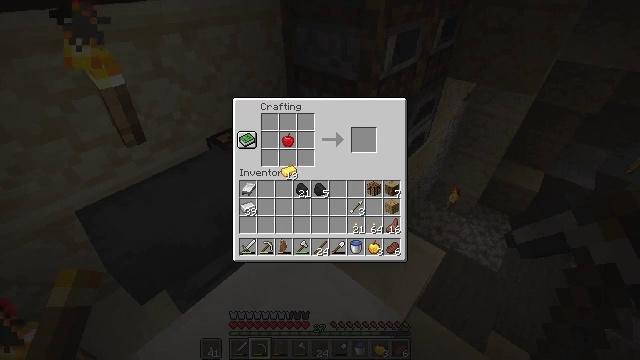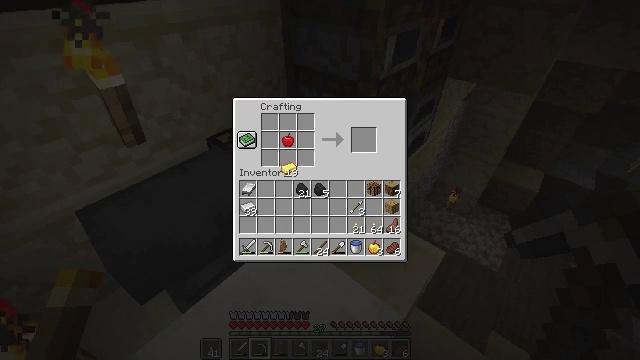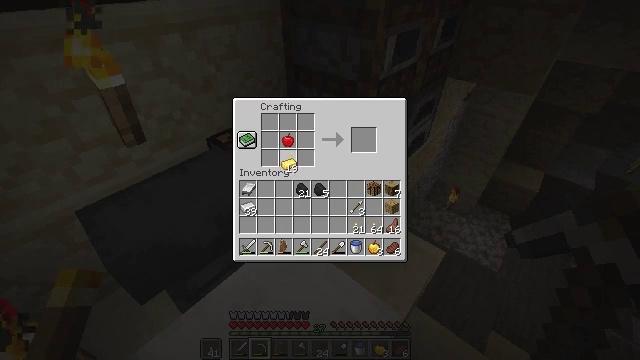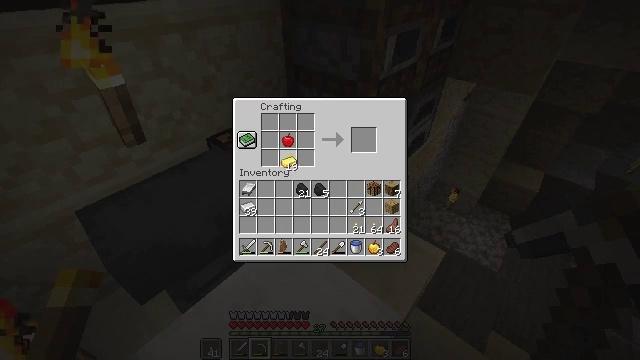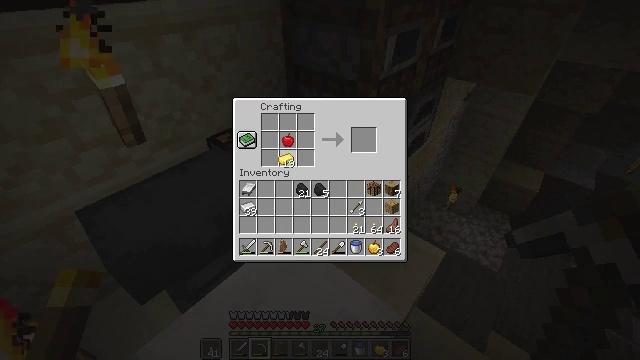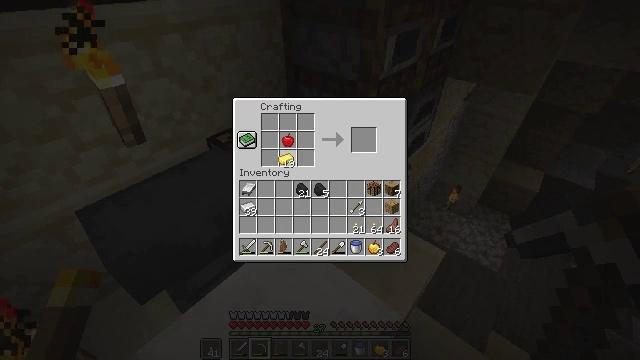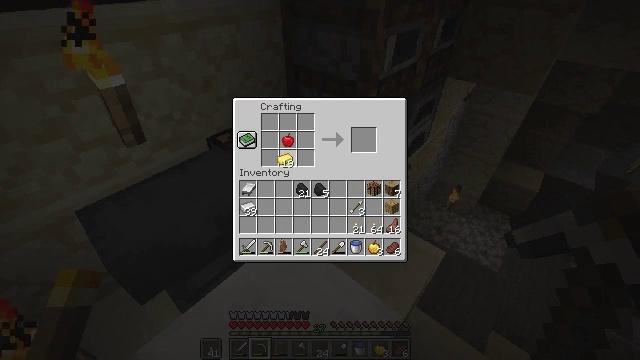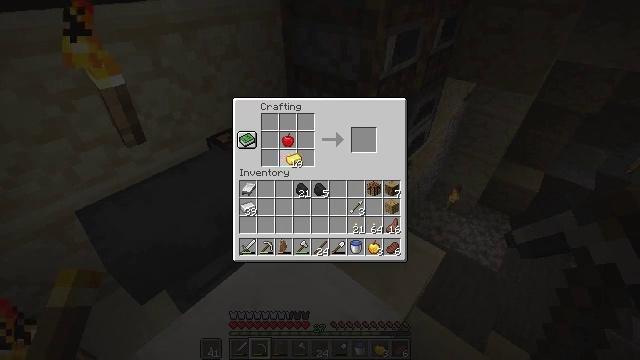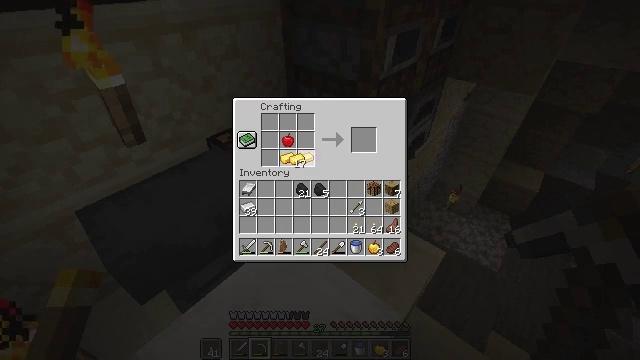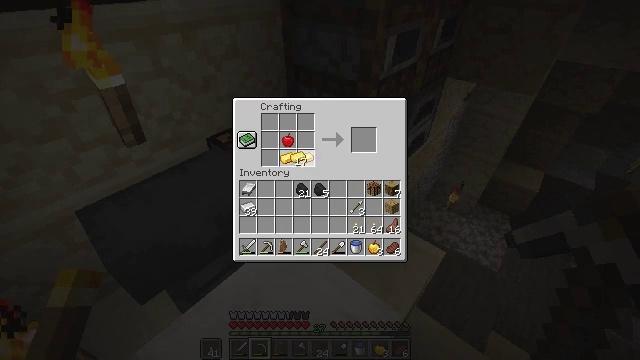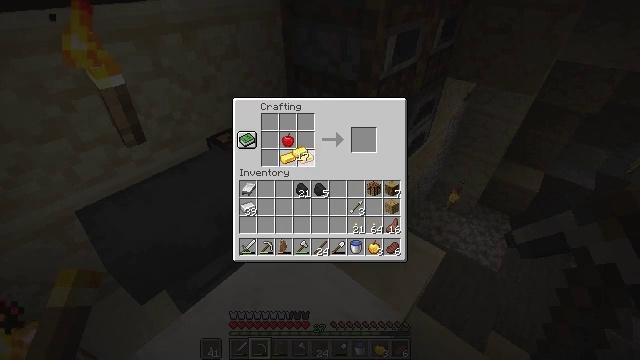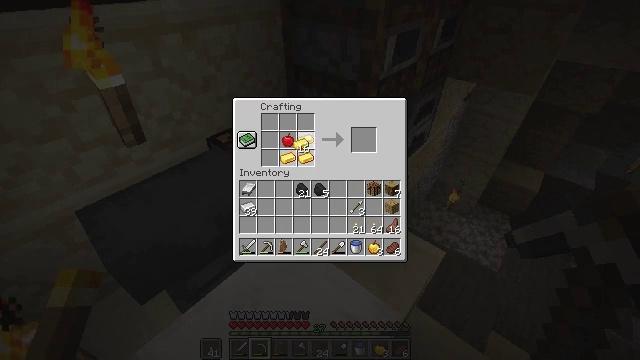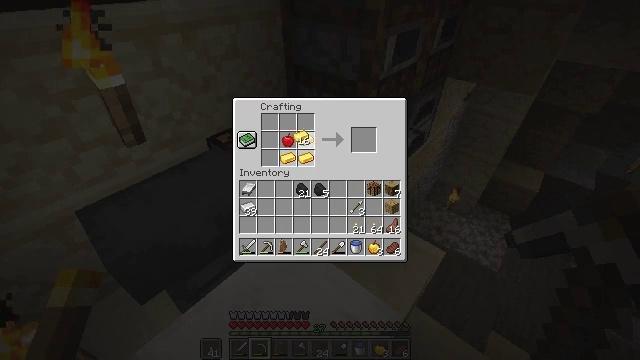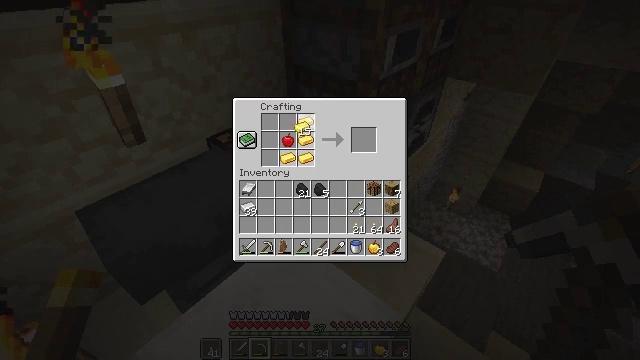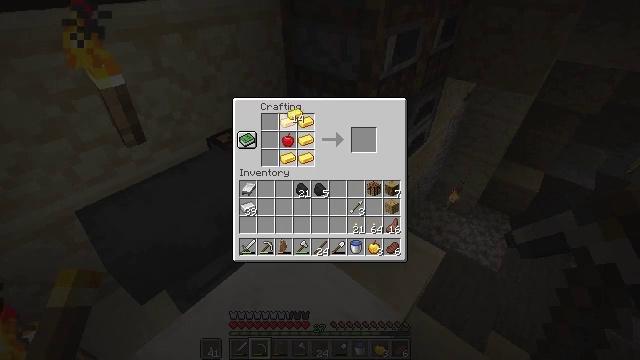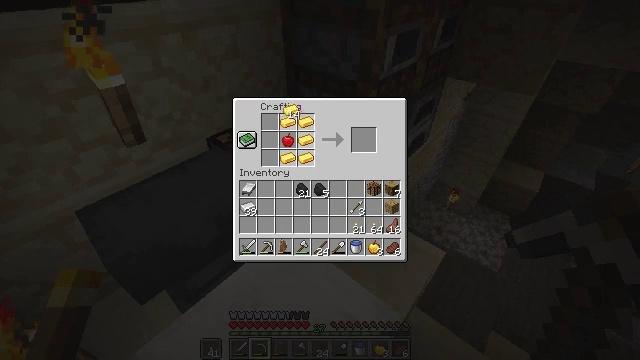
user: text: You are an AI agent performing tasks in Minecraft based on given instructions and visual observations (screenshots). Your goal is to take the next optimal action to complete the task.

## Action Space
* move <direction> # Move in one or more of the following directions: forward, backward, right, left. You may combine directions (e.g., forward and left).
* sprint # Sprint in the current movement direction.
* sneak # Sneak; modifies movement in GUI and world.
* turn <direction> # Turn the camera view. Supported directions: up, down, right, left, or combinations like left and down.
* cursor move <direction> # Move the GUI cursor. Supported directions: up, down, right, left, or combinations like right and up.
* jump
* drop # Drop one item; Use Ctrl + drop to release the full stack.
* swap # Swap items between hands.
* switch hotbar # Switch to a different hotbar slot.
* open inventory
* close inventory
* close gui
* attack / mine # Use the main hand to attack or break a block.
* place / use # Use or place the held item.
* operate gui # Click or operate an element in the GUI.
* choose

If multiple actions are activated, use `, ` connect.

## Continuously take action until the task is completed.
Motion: motion action
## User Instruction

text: Make a golden apple using gold ingots and an apple.
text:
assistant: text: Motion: no_op
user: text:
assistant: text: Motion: no_op
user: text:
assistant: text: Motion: no_op
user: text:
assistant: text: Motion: no_op
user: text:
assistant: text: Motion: choose
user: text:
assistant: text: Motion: choose
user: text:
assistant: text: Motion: cursor move right, choose
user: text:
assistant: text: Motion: choose
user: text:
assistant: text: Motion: choose
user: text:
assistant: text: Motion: choose
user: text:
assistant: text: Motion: cursor move up, choose
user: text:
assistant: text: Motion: cursor move up, choose
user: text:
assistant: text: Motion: cursor move up, choose
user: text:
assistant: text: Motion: cursor move left and up, choose
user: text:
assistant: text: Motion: choose
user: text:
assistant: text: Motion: choose
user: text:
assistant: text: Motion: cursor move left, choose
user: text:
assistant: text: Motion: choose
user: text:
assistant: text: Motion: choose
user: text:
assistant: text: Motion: choose
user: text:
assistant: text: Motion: cursor move down, choose
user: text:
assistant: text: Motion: choose
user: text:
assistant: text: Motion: choose
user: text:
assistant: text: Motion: choose
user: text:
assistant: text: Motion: choose
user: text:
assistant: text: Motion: choose
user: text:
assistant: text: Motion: choose
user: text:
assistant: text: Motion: choose
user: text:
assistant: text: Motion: choose
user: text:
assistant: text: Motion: cursor move down